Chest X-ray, AP view. Patient: 47 years old, sex M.
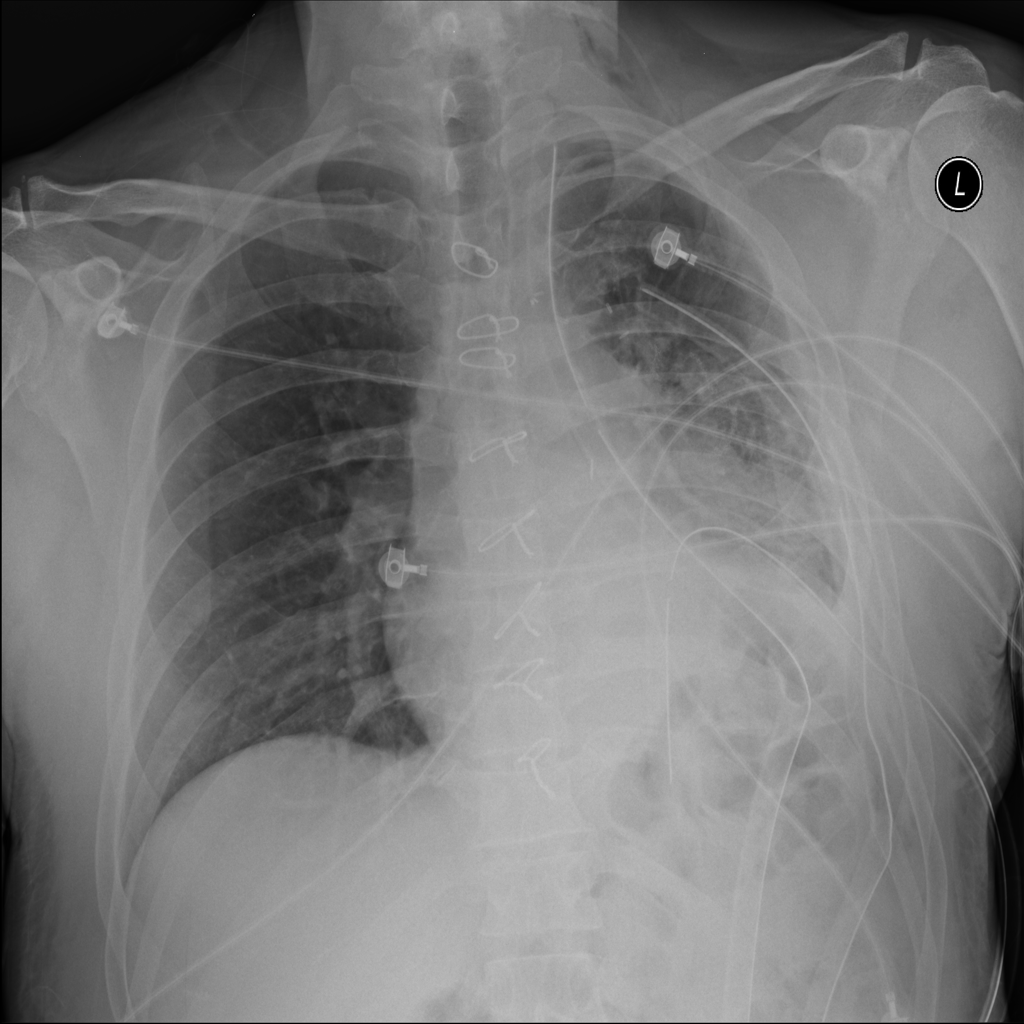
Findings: Emphysema, Pneumothorax